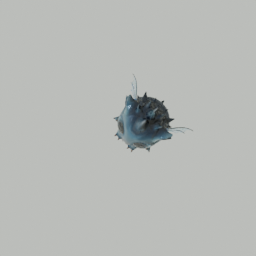
Label: animals